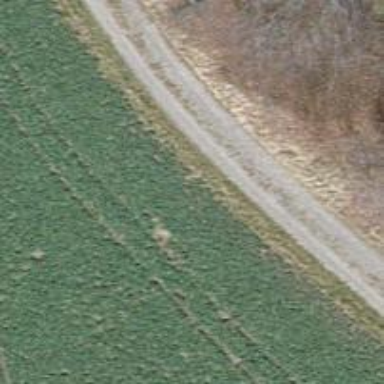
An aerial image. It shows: Track with compacted grade3 surface.